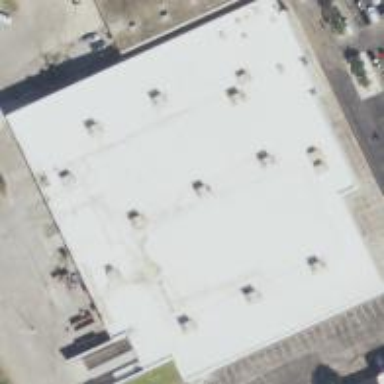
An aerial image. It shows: Building.